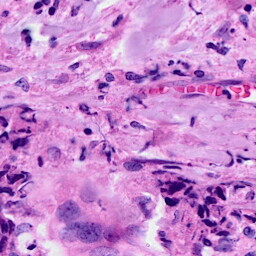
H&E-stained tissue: Breast